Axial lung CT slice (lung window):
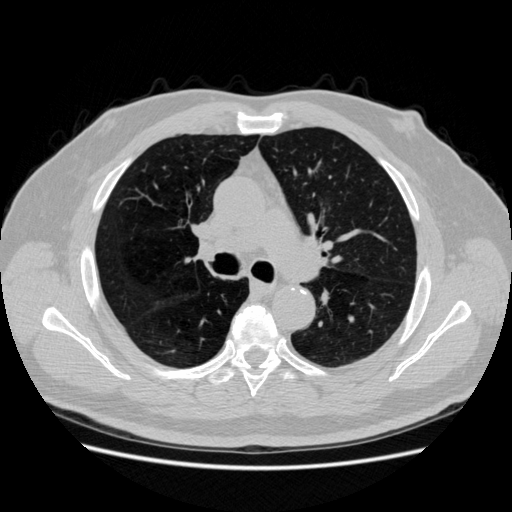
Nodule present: no